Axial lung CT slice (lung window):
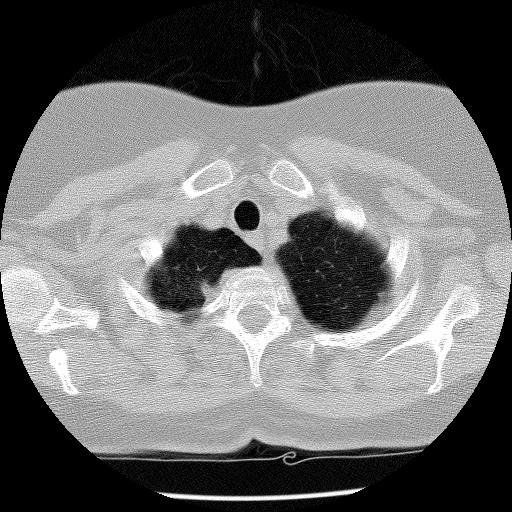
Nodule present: no